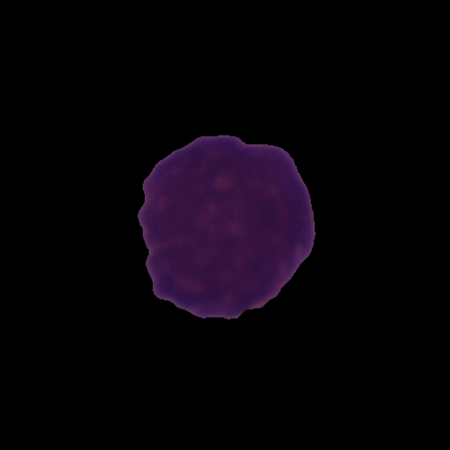
Label: cancer